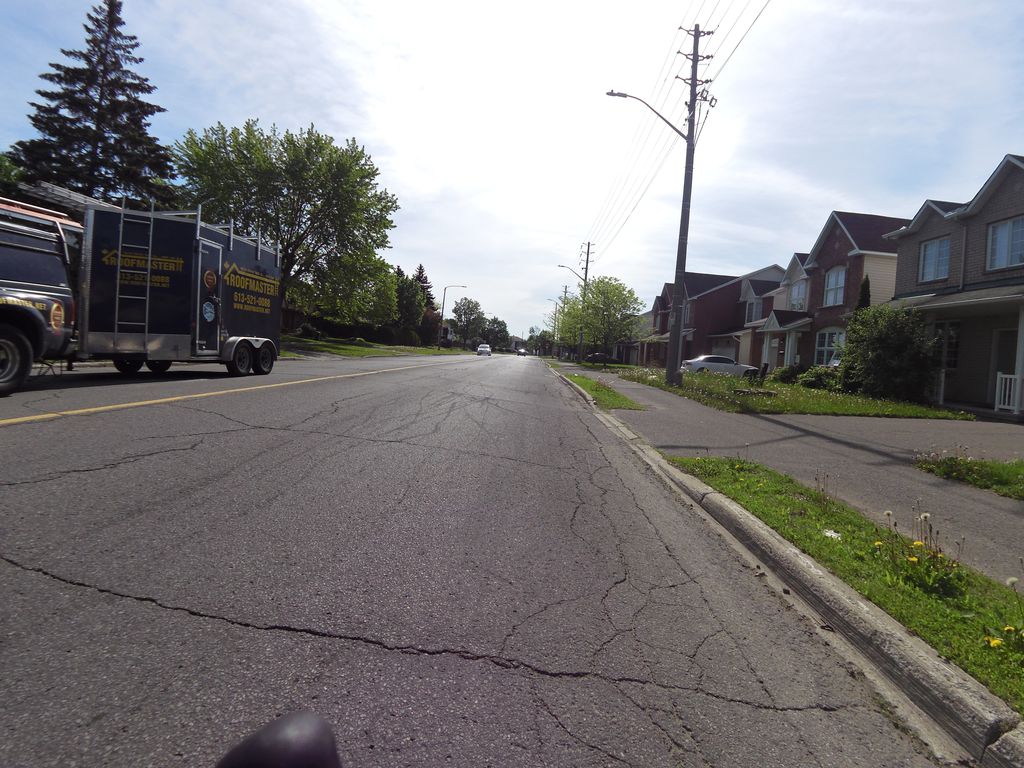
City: ottawa-gatineau